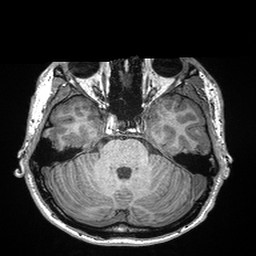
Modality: T1w
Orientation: coronal
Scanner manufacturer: siemens
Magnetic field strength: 3 T
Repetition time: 2.3 s
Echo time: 0.00298 s